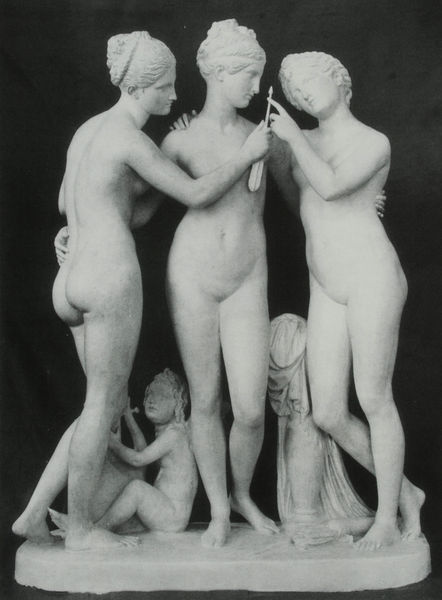
Titel: Die Grazien
Künstler: Bertel Thorvaldsen
Standort: Rom
Institution: Accademia Nazionale di San Luca
Schlagwörter: akt, feder, gruppe, hand, kopf, körper, nackt, schatten, weiß, frauen, sitzen, damen, finger, frau, frisur, frisuren, geste, haar, licht, marmor, paris, profil, rücken, tuch, gespräch, profile, arme, geschichte, halten, sockel, stehen, hände, haare, drei, kind, klassizismus, idealisierung, locken, skulptur, statue, vase, beine, luise, füße, gesäß, hintern, umarmung, zöpfe, grazien, weiblich, bauch, kontrapost, plastik, plinthe, scham, zeigen, hüften, umarmen, antike, nakt, pobacken, mythologie, göttin, kopie, gestalten, jüngling, statuen, portät, innig, musen, reif, harmonisch, leicht, gips, harfe, spielbein, standbein, amor, schief, pfeil, urne, preußen, römisch, klassisch, grazil, göttinnen, erzählung, glatte oberfläche, skulpturengruppe, drei grazien, grazie, die drei grazien, thorwaldsen, götttinnen, plstisch, cellulite